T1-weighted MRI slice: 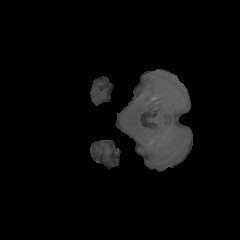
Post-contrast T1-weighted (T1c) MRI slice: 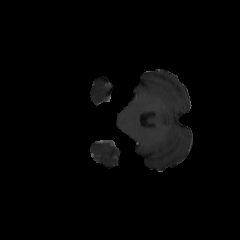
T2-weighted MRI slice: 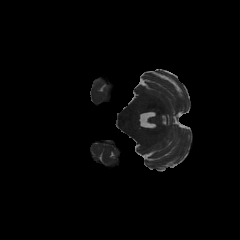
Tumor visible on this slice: no